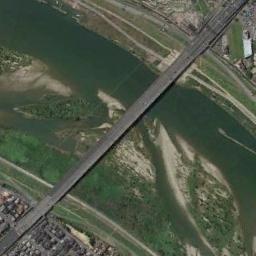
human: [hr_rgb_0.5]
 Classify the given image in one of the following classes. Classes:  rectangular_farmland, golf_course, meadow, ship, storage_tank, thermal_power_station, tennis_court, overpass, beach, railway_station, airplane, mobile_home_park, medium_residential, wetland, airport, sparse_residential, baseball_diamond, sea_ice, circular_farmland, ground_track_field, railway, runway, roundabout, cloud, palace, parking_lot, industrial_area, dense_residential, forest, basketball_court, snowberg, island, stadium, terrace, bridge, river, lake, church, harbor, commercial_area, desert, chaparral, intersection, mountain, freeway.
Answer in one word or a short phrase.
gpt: bridge